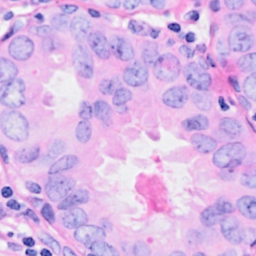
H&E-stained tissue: Breast